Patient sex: M
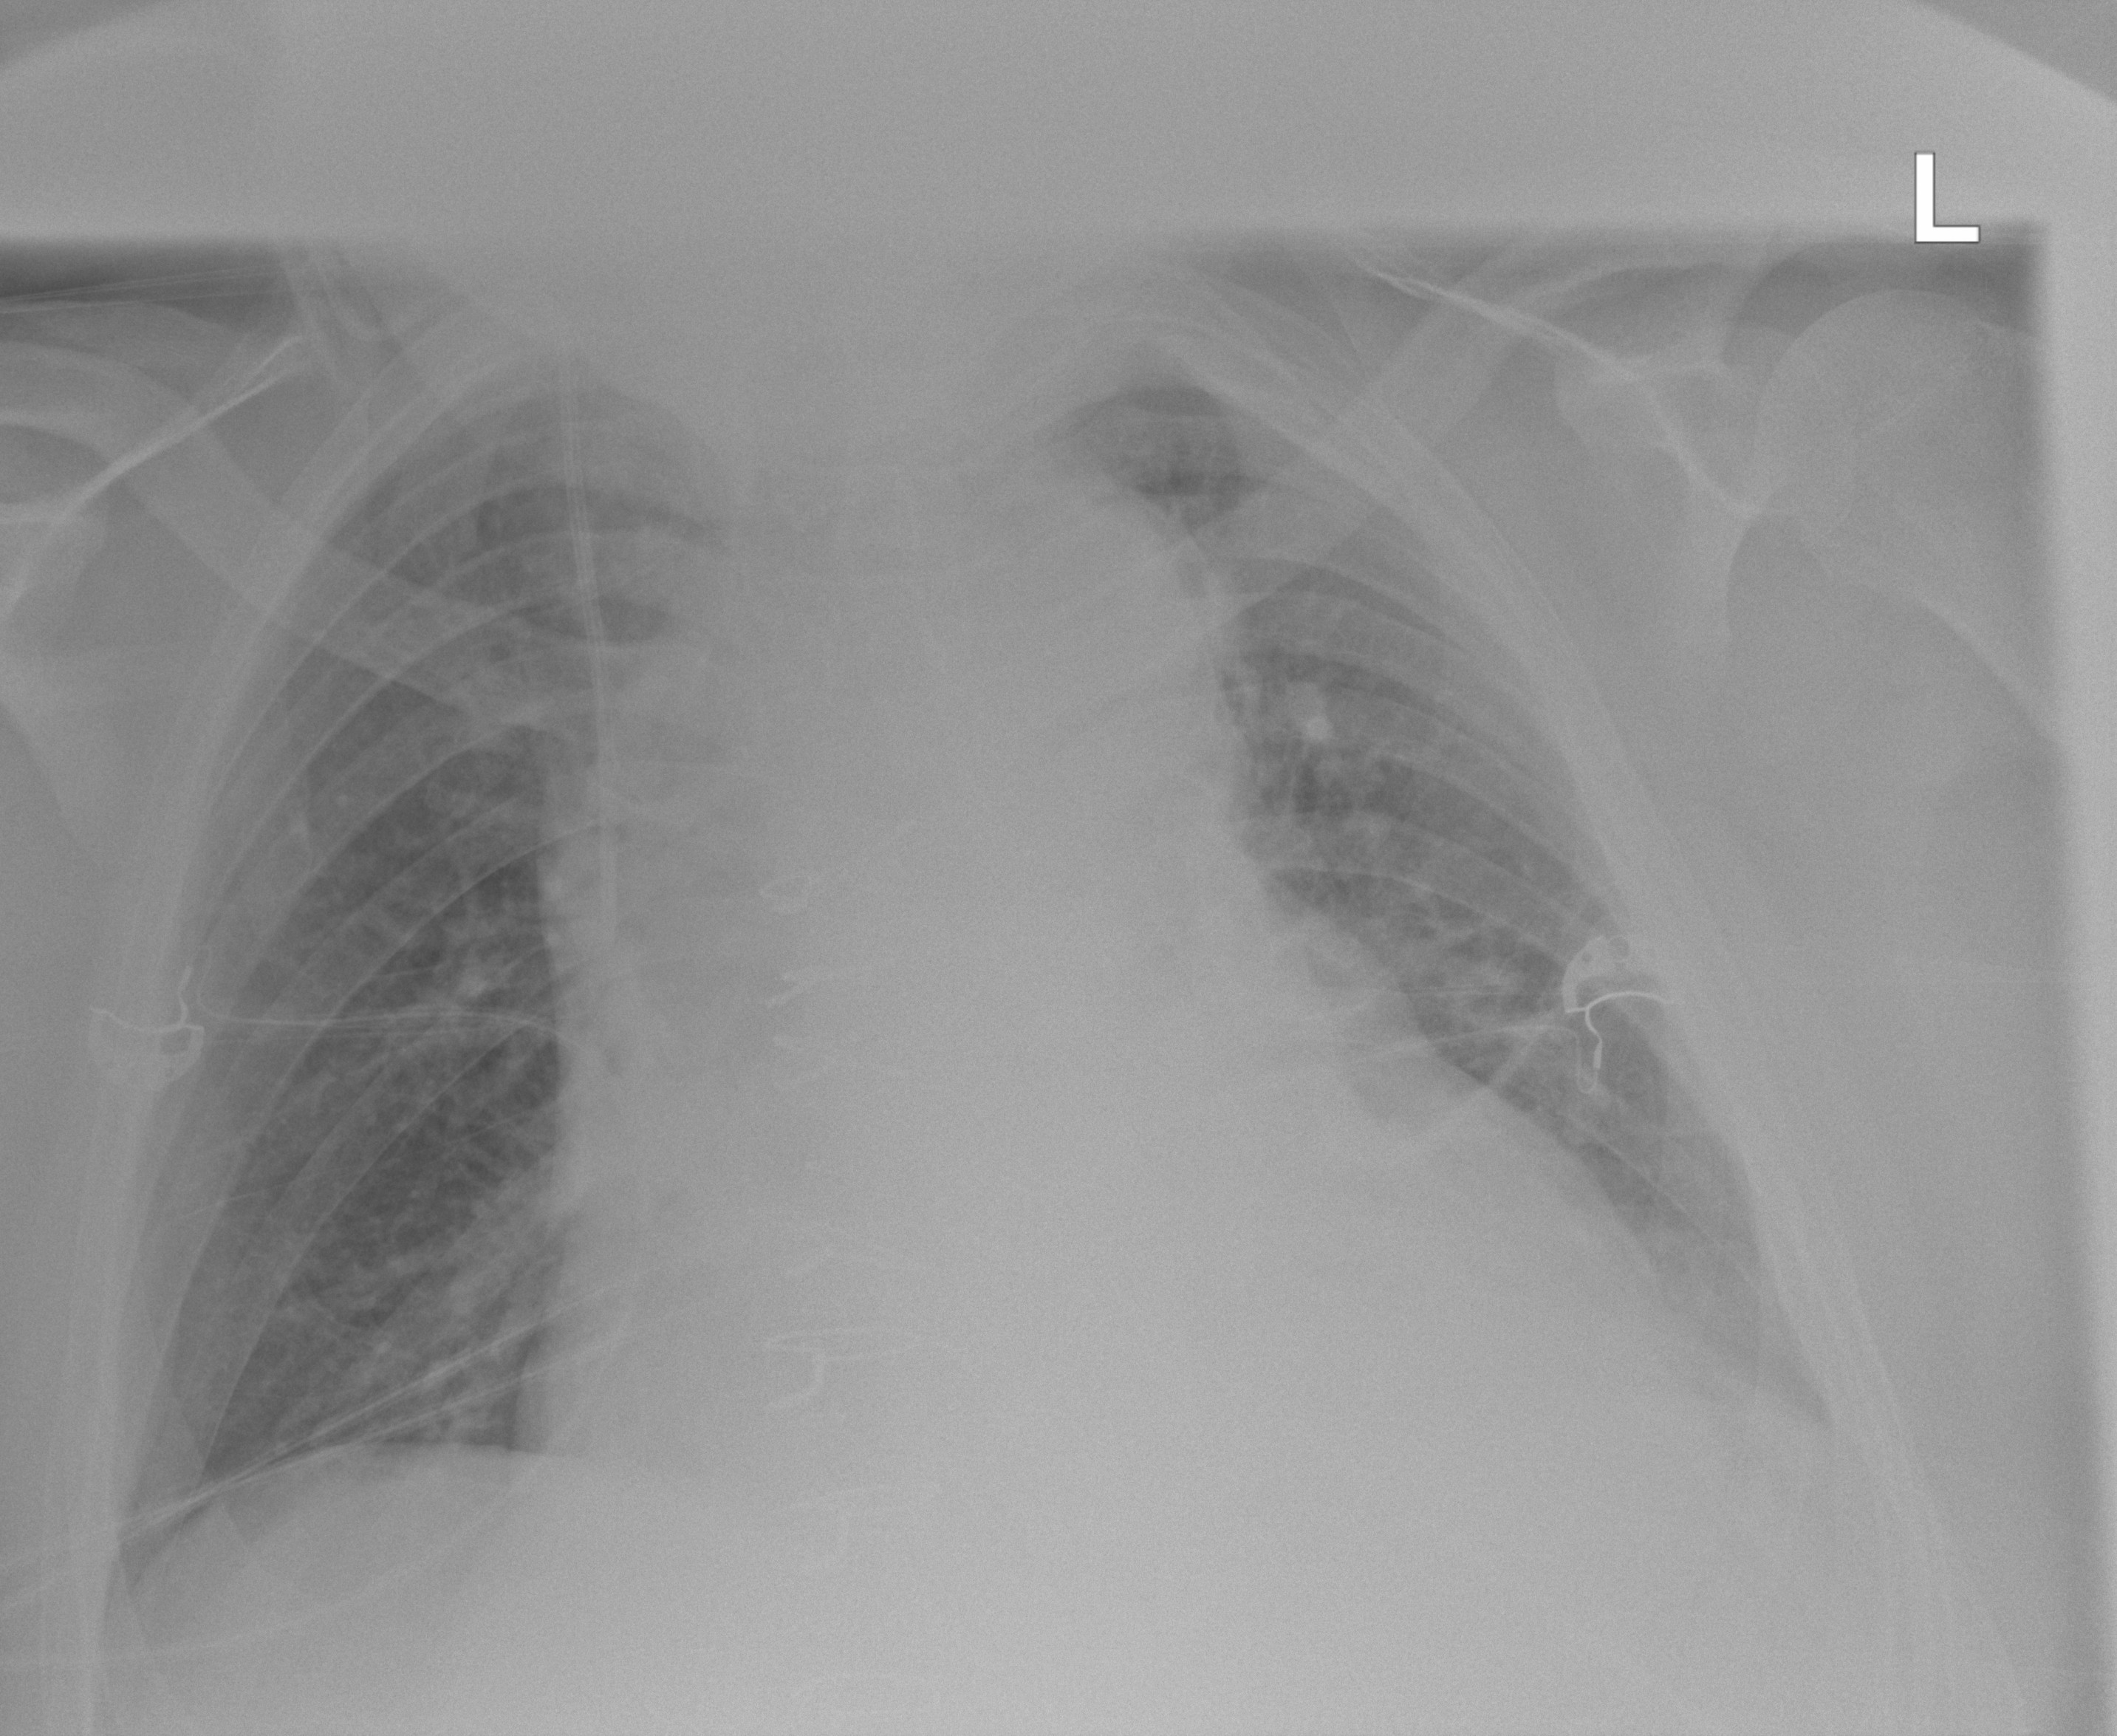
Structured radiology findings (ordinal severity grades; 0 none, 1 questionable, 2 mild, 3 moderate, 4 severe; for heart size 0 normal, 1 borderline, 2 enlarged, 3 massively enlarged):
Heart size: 2
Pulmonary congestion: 0
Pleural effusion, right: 0
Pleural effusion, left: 2
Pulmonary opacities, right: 0
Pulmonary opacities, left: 0
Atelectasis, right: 0
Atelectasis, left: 2